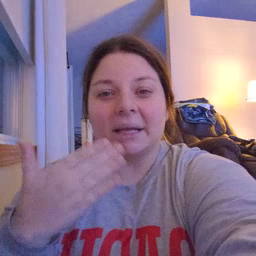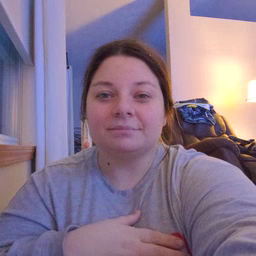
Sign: happy